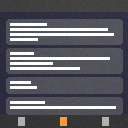
Screen state: on